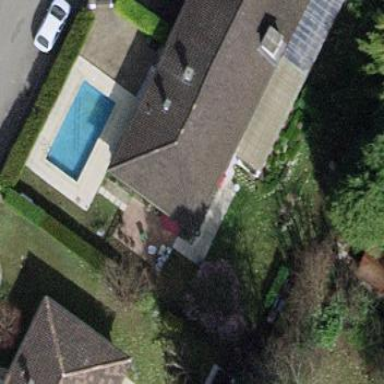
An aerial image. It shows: Garden enclosed by fence.